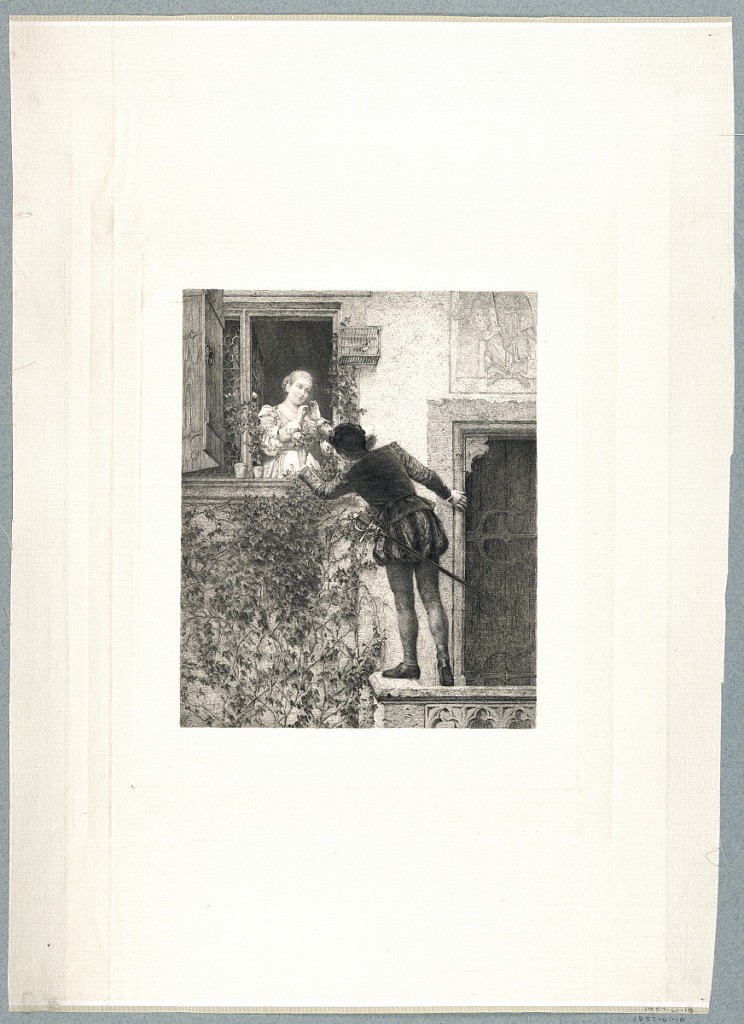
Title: Un Amour de Jeunesse
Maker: Carl Ernst Forberg, German, 1844 - 1915
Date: ca. 1880
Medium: Etching in dark brown ink on white satin
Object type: Print
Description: A youth in doublet and hose balances himself on a balcony railing and hands a bouquet to a maiden who stands at a window above.